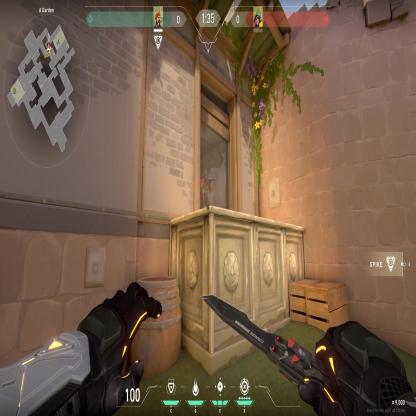
Label: enemy